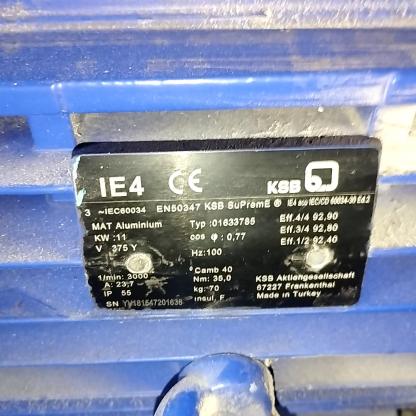
Klasa: tabliczka-znamionowa